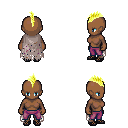
a pixel art fantasy rpg character, female body template, human, dark skin, gray tattered cape, magenta pants, gold mohawk hairstyle, ghillies, four views (front, back, left, right), 2x2 character sprite sheet, small pixel art, hard edges, no anti-aliasing